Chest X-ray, PA view. Patient: 37 years old, sex M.
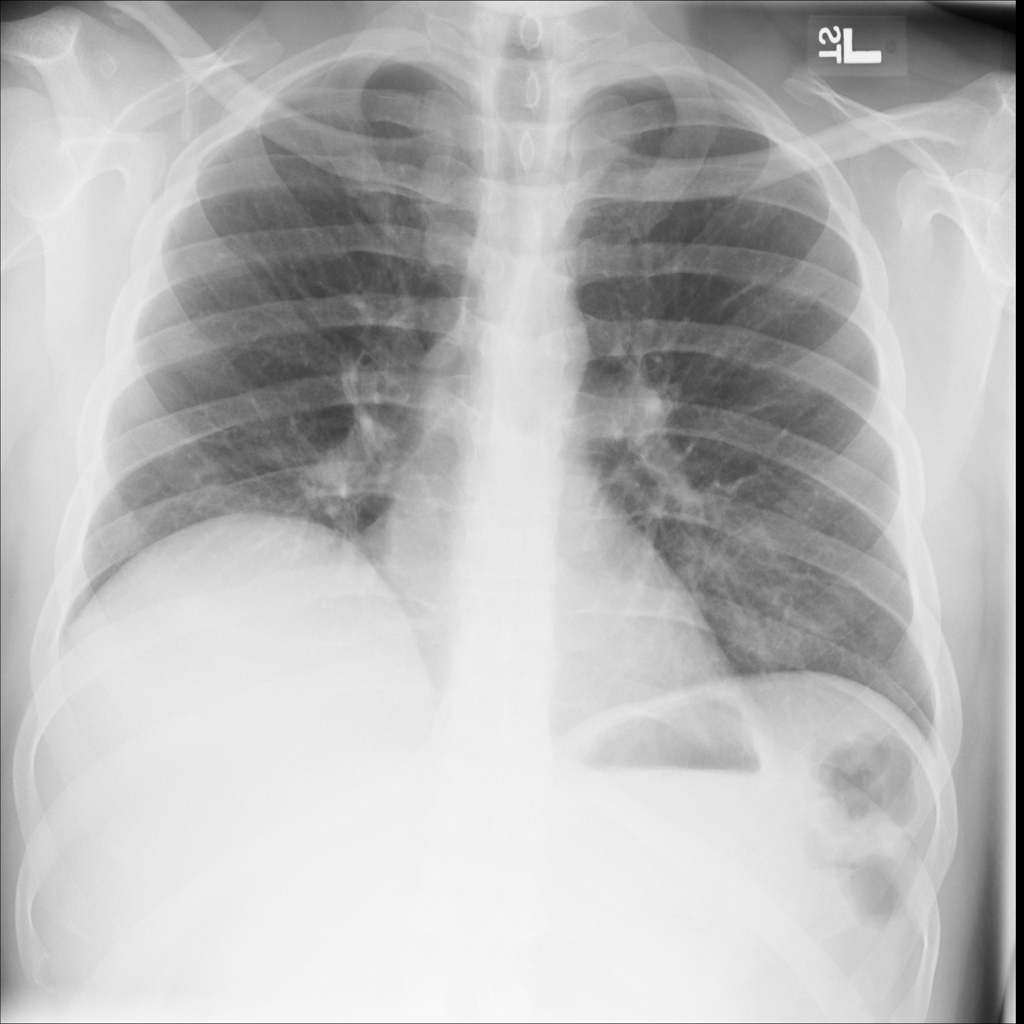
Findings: No Finding